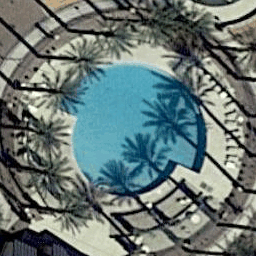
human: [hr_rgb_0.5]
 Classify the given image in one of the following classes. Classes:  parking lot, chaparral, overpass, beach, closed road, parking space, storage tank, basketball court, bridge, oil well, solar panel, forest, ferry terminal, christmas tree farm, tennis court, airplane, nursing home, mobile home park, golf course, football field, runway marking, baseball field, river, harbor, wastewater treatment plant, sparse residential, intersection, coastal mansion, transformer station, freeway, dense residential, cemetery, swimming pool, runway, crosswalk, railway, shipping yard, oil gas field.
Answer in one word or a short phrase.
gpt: swimming pool